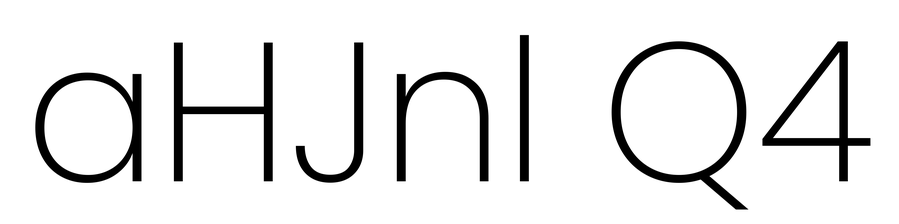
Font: Poppins-ExtraLight